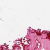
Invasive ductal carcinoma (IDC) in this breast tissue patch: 0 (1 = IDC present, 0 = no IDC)